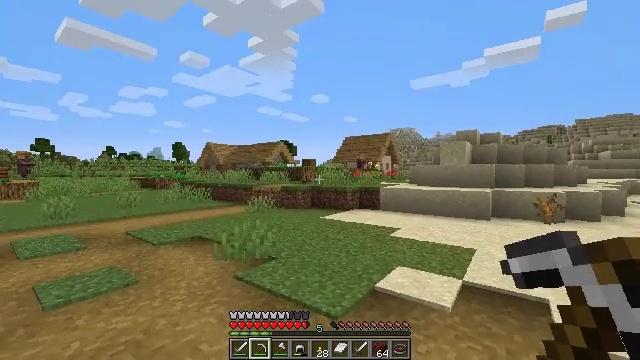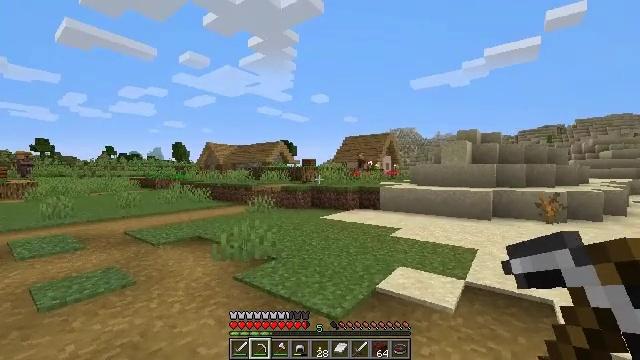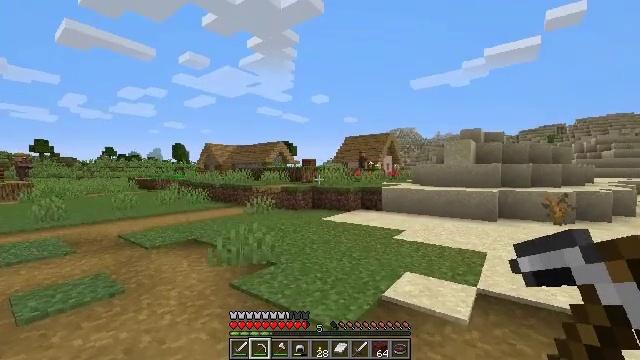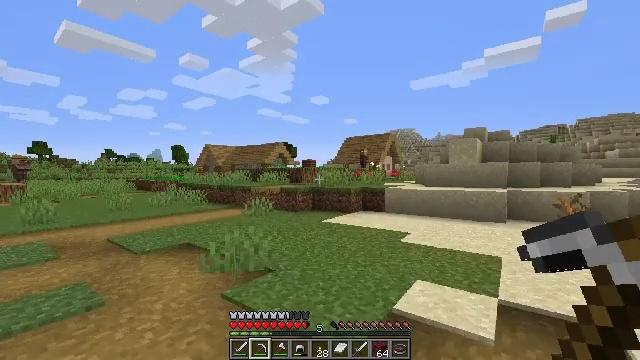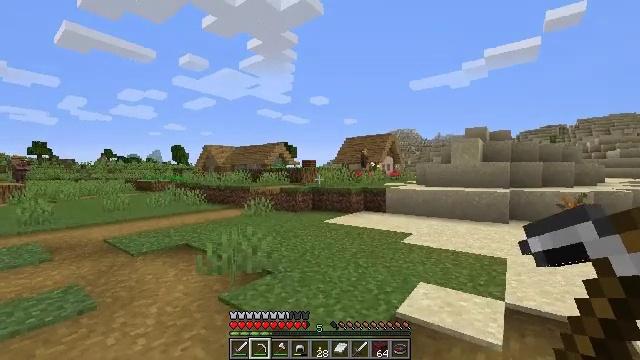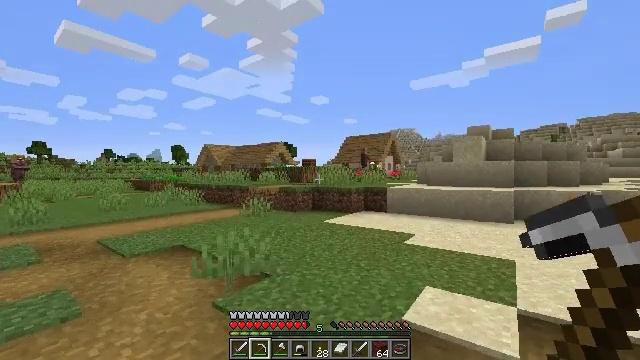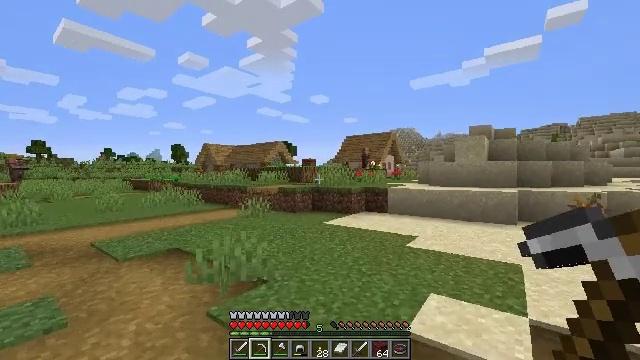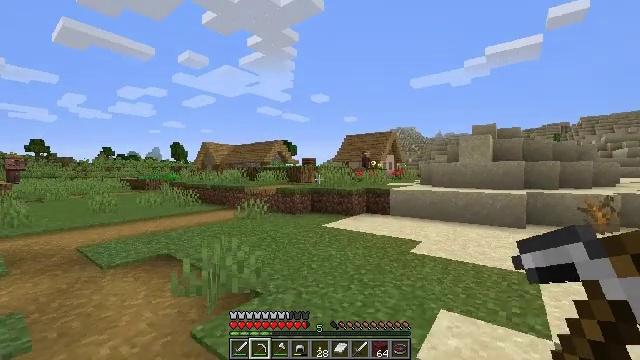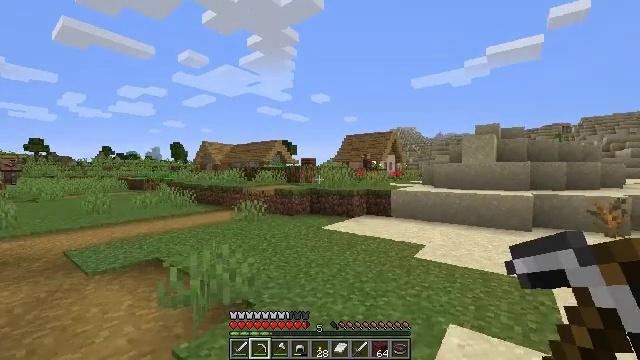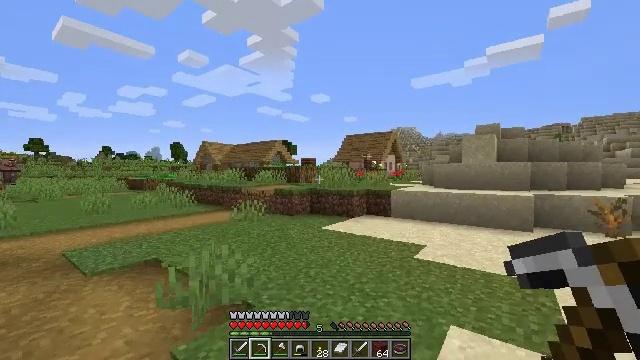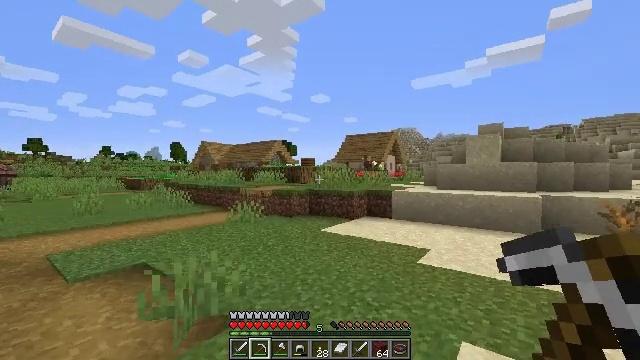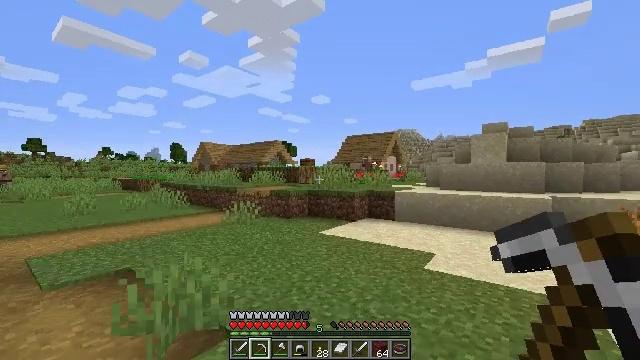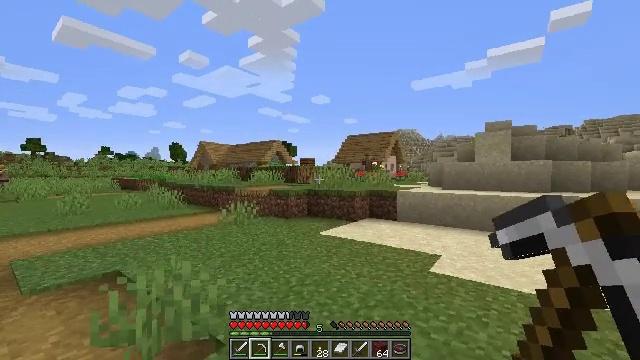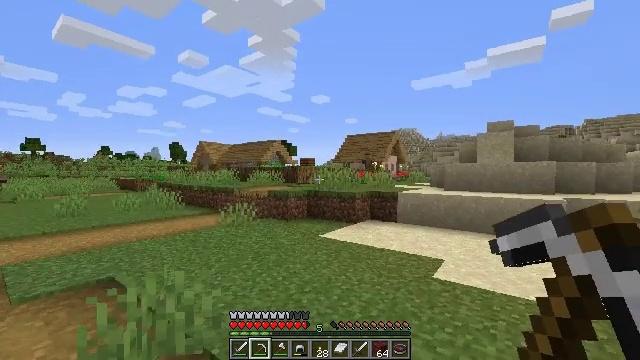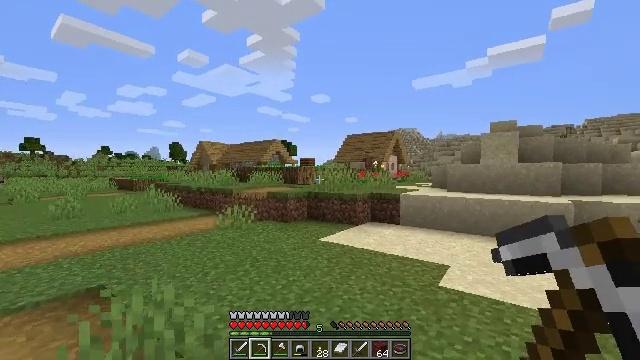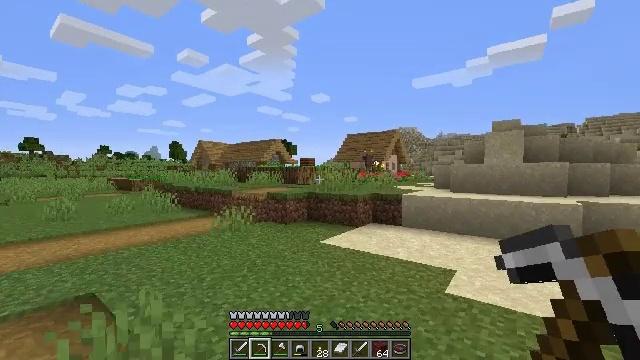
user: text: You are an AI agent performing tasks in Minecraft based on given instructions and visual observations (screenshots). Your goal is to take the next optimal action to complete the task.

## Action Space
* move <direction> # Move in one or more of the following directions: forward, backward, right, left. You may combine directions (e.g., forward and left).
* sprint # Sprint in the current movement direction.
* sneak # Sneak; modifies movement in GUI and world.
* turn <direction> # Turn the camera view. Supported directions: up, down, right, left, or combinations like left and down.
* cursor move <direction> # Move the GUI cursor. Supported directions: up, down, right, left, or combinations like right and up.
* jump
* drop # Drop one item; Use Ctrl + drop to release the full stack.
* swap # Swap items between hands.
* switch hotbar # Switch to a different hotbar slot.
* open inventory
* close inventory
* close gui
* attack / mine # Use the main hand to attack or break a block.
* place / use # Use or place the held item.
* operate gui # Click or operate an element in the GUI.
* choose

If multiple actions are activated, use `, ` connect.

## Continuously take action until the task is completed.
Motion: motion action
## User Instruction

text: Attack the smooth stone block to break it.
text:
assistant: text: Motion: move forward
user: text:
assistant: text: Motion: move forward
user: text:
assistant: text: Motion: move forward
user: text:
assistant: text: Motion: move forward
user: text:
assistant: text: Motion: move forward
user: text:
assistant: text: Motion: move forward
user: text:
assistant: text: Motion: move forward
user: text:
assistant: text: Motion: move forward
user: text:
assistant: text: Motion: move forward
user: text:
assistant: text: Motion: move forward
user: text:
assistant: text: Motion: move forward
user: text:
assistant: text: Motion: move forward
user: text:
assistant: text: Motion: move forward
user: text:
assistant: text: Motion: move forward
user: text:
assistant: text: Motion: move forward
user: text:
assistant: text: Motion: move forward
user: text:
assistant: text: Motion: move forward
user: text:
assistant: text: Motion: move forward
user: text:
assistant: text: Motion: move forward, turn right and down
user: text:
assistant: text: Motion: move forward, turn right and down
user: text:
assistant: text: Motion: move forward, turn right and down
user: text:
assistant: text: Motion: move forward
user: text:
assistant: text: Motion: move forward
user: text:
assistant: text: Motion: move forward
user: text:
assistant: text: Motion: move forward, turn right and down
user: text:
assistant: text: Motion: move forward, turn right and down
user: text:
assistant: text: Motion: move forward, turn right and down
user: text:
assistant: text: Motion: move forward
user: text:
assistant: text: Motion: move forward
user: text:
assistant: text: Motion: move forward